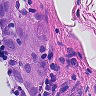
Metastatic tissue present: yes